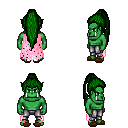
a pixel art fantasy rpg character, male body template, orc, green skin, pink tattered cape, metal pants, green extra-long topknot hairstyle, brown slippers, four views (front, back, left, right), 2x2 character sprite sheet, small pixel art, hard edges, no anti-aliasing